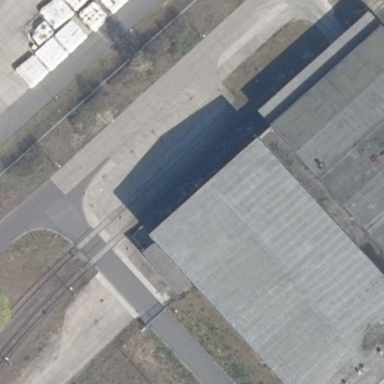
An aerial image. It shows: Industrial building with gabled grey roof.